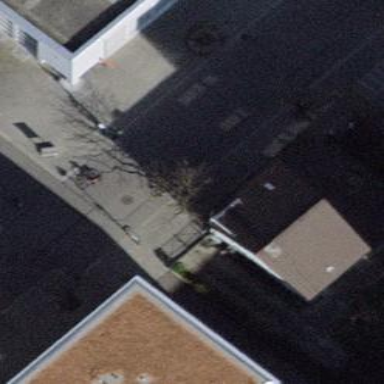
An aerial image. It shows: Building with gabled roof oriented along its length. The roof is brown in color.